Question: I have a very strange problem with using geometry shaders. I made a very simple geometry shader which takes a point and transforms it into a triangle.
here is the shader:
'''
struct GS_OUTPUT
{
float4 pos : SV_POSITION;
};
struct VS_INPUT
{
float3 pos : ANCHOR;
};
VS_INPUT VShader(VS_INPUT input)
{
return input;
}
float4 PShader(float4 position: SV_POSITION) : SV_Target
{
return float4(0.0, 1.0, 0.5, 0.0);
}
[maxvertexcount(3)]
void Triangulat0r( point VS_INPUT input[1], inout TriangleStream<GS_OUTPUT> OutputStream )
{
GS_OUTPUT output;
float3 _input;
_input = input[0].pos;
output.pos = float4(_input.x + 0.1, _input.y - 0.1, _input.z, 1.0);
OutputStream.Append( output );
output.pos = float4(_input.x - 0.1, _input.y - 0.1, _input.z, 1.0);
OutputStream.Append( output );
output.pos = float4(_input.x, _input.y + 0.1, _input.z, 1.0);
OutputStream.Append( output );
}
'''
I send it 4 vertices like this:
'''
// create test vertex data, making sure to rewind the stream afterward
var vertices = new DataStream(12*4, true, true);
vertices.Write(new Vector3(-0.5f, -0.5f, 0f));
vertices.Write(new Vector3(-0.5f, 0.5f, 0f));
vertices.Write(new Vector3(0.5f, 0.5f, 0f));
vertices.Write(new Vector3(0.5f, -0.5f, 0f));
vertices.Position = 0;
// create the vertex layout and buffer
var elements = new[] { new InputElement("ANCHOR", 0, Format.R32G32B32_Float, 0) };
var layout = new InputLayout(device, inputSignature, elements);
var vertexBuffer = new Buffer(device, vertices, 12 * 4, ResourceUsage.Default, BindFlags.VertexBuffer, CpuAccessFlags.None, ResourceOptionFlags.None, 0);
// configure the Input Assembler portion of the pipeline with the vertex data
context.InputAssembler.InputLayout = layout;
context.InputAssembler.PrimitiveTopology = PrimitiveTopology.PointList;
context.InputAssembler.SetVertexBuffers(0, new VertexBufferBinding(vertexBuffer, 12, 0));
'''
And I get this output:

As you can see, I only sent 4 triangles to the input assembler, and 5 are coming out in the output..
Any ideas on why this happens? I'm afraid it might be related to extra memory being allocated by the buffers... but I can't seem to figure out where exactly the problem is.
Thanks in advance!
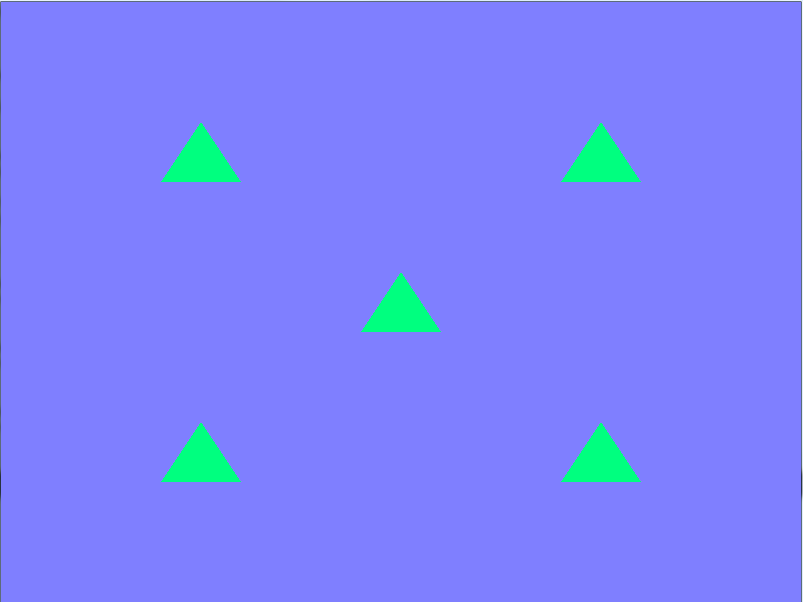
Answer: If you try to draw more vertices than whats in your vertex buffer, all "extra" vertices will have the value zero. You would see the following warning if you ran your program through Windbg (won't show in Visual studio).
> D3D10: WARNING: ID3D10Device::Draw: Vertex Buffer at the input vertex
slot 0 is not big enough for what the Draw*() call expects to
traverse. This is OK, as reading off the end of the Buffer is defined
to return 0. However the developer probably did not intend to make use
of this behavior. [ EXECUTION WARNING #356:
DEVICE_DRAW_VERTEX_BUFFER_TOO_SMALL ]